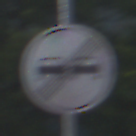
Verkehrszeichen: EndeUeberholverbot
Umgebung: Outdoor, Urban
Tageszeit: MorningAfternoon
Wetter: Clear
Licht: Natural
Jahreszeit: NotSpecified
Kontrast: HighContrast